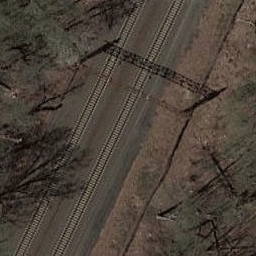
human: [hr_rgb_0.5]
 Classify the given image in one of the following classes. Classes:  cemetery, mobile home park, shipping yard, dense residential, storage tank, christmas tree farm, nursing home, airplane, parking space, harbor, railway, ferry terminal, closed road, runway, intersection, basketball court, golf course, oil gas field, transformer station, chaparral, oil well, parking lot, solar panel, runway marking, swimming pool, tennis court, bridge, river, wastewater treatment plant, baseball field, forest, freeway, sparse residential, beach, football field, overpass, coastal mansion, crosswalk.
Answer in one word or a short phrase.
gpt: railway